Field crop: maize
Growth stage: 2
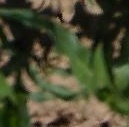
Species: maize